Question: What is shown?
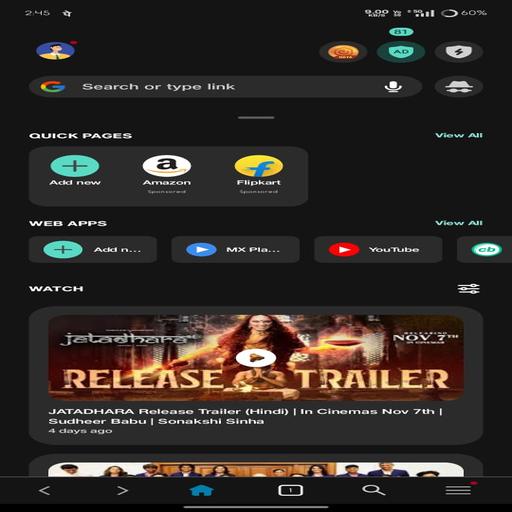
Answer: Release trailer thumbnail